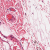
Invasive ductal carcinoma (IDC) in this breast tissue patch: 0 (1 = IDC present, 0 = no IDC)